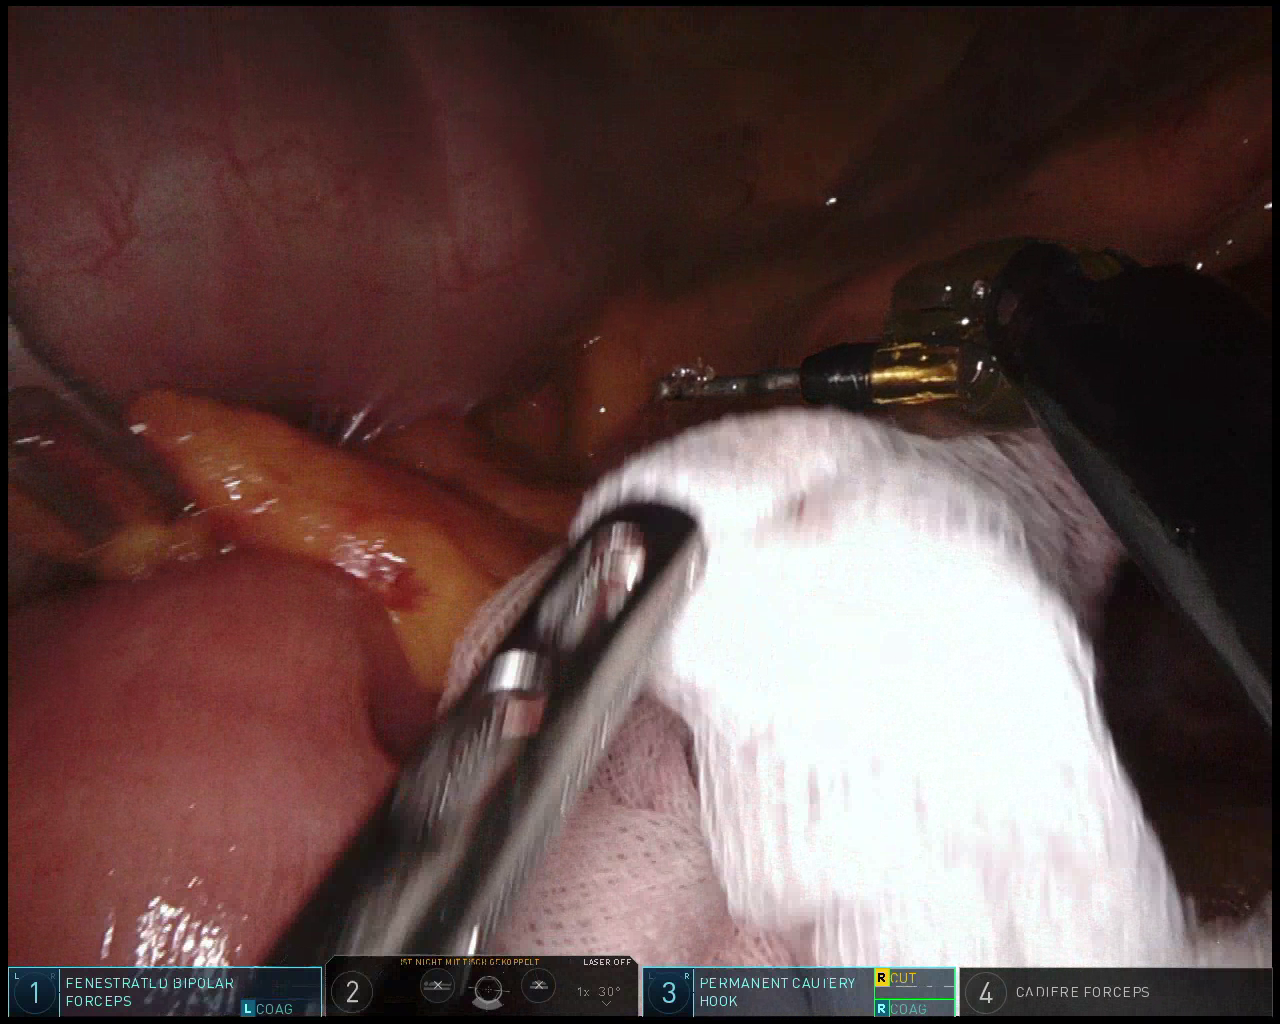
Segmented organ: small_intestine
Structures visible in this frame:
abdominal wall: no
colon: yes
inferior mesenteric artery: no
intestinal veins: no
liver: no
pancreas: no
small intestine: yes
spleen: no
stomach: no
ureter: no
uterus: no
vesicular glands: no